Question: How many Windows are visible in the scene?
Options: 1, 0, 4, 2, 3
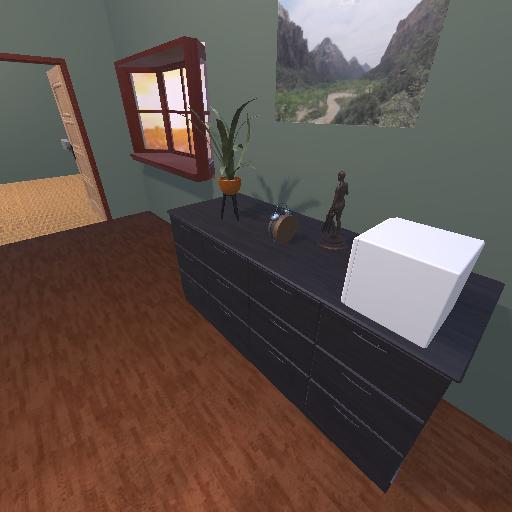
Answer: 1